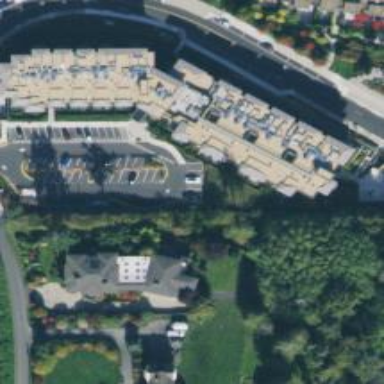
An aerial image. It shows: Image showing building with apartments.